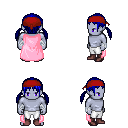
a pixel art fantasy rpg character, male body template, dark elf, purple skin, pink cape, white pants, blue twin-tailed hairstyle, red bandana, white cloth bandages, maroon shoes, four views (front, back, left, right), 2x2 character sprite sheet, small pixel art, hard edges, no anti-aliasing